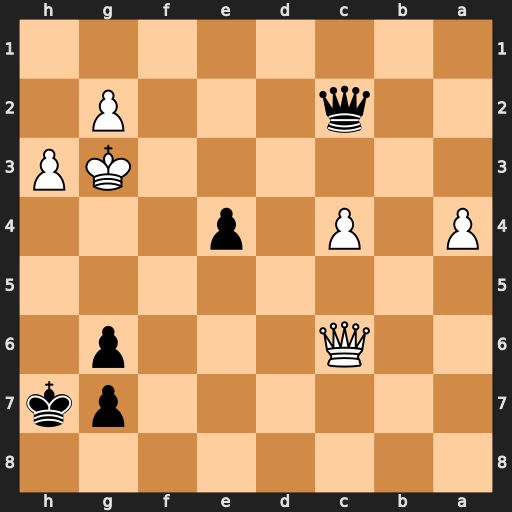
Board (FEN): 8/6pk/2Q3p1/8/P1P1p3/6KP/2q3P1/8
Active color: b
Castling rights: -
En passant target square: -
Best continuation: e3 Qf3 Qd2 Qf4 Qe1+ Kh2 e2